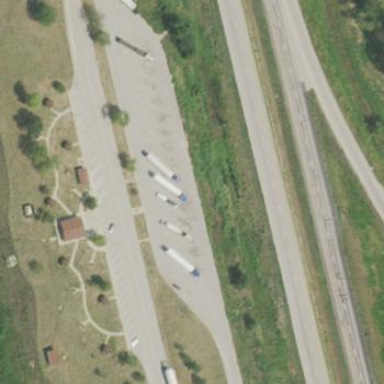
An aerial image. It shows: Rest area on the road.